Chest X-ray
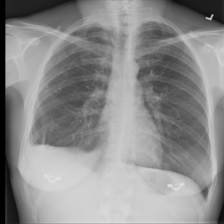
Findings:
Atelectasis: negative
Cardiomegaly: negative
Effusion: negative
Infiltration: negative
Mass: negative
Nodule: negative
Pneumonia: negative
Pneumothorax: negative
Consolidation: negative
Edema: negative
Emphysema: negative
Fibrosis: negative
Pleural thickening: negative
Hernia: negative